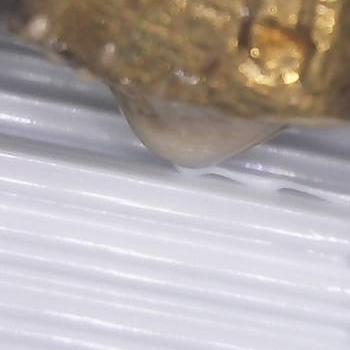
Flow rate: 59%